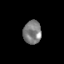
Tissue: skin
Cell type: Myeloid cells
Senescence score: 0.2204
Nuclear area (px): 412
Mean DAPI intensity: 127.527